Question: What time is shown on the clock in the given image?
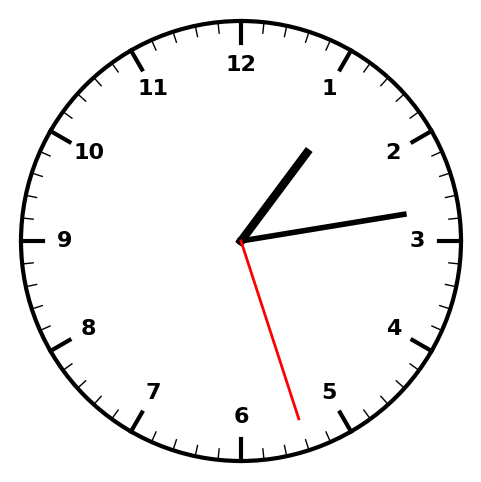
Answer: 01:13:27